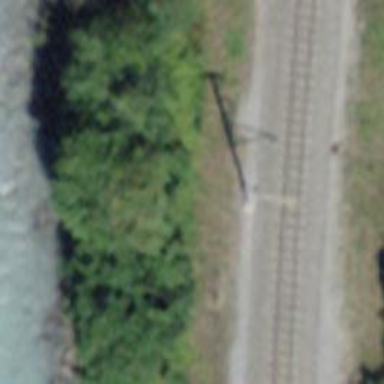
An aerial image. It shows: Catenary mast for power lines.